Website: macys
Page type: customer-info-address
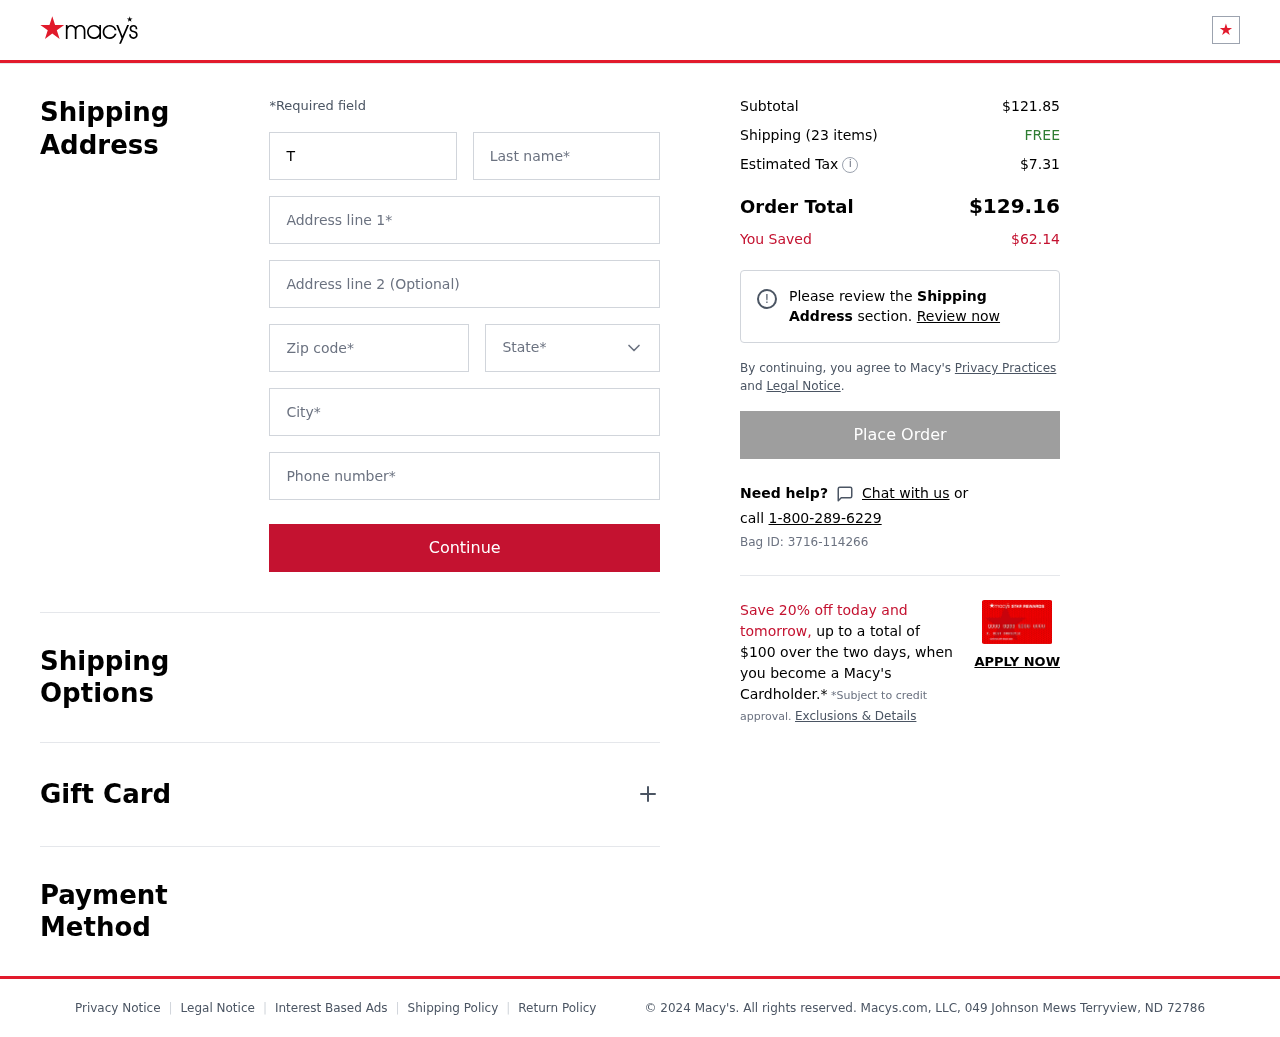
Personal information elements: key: PII_CITY
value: Terryview
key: PII_FIRSTNAME
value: Tyler
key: PII_LASTNAME
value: Norris
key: PII_PHONE
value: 6839833655
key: PII_POSTCODE
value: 72786
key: PII_STATE
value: North Dakota
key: PII_STREET
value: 049 Johnson Mews
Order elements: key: ORDER_SUBTOTAL
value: $121.85
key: ORDER_NUM_ITEMS
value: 23
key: ORDER_SHIPPING_COST
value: FREE
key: ORDER_TAX
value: $7.31
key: ORDER_TOTAL
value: $129.16
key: ORDER_SAVINGS
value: $62.14
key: ORDER_BAG_ID
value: Bag ID: 3716-114266